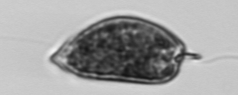
Label: Prorocentrum_micans